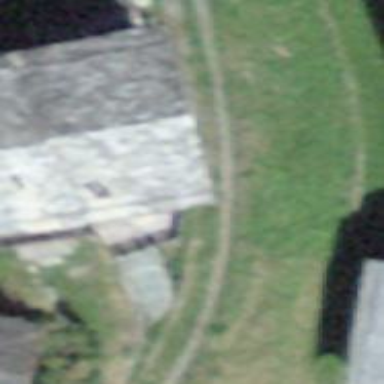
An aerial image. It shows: Track with grade3 tracktype.